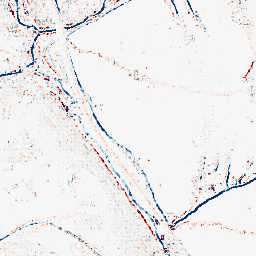
Category: morphological
Decomposition family: morphological_square
Decomposition parameters: operation: average
size: 3
Upsampling method: sinc_hamming
Upsampling parameters: scale: 8
kernel_size: 8
Upsampling scale: 8